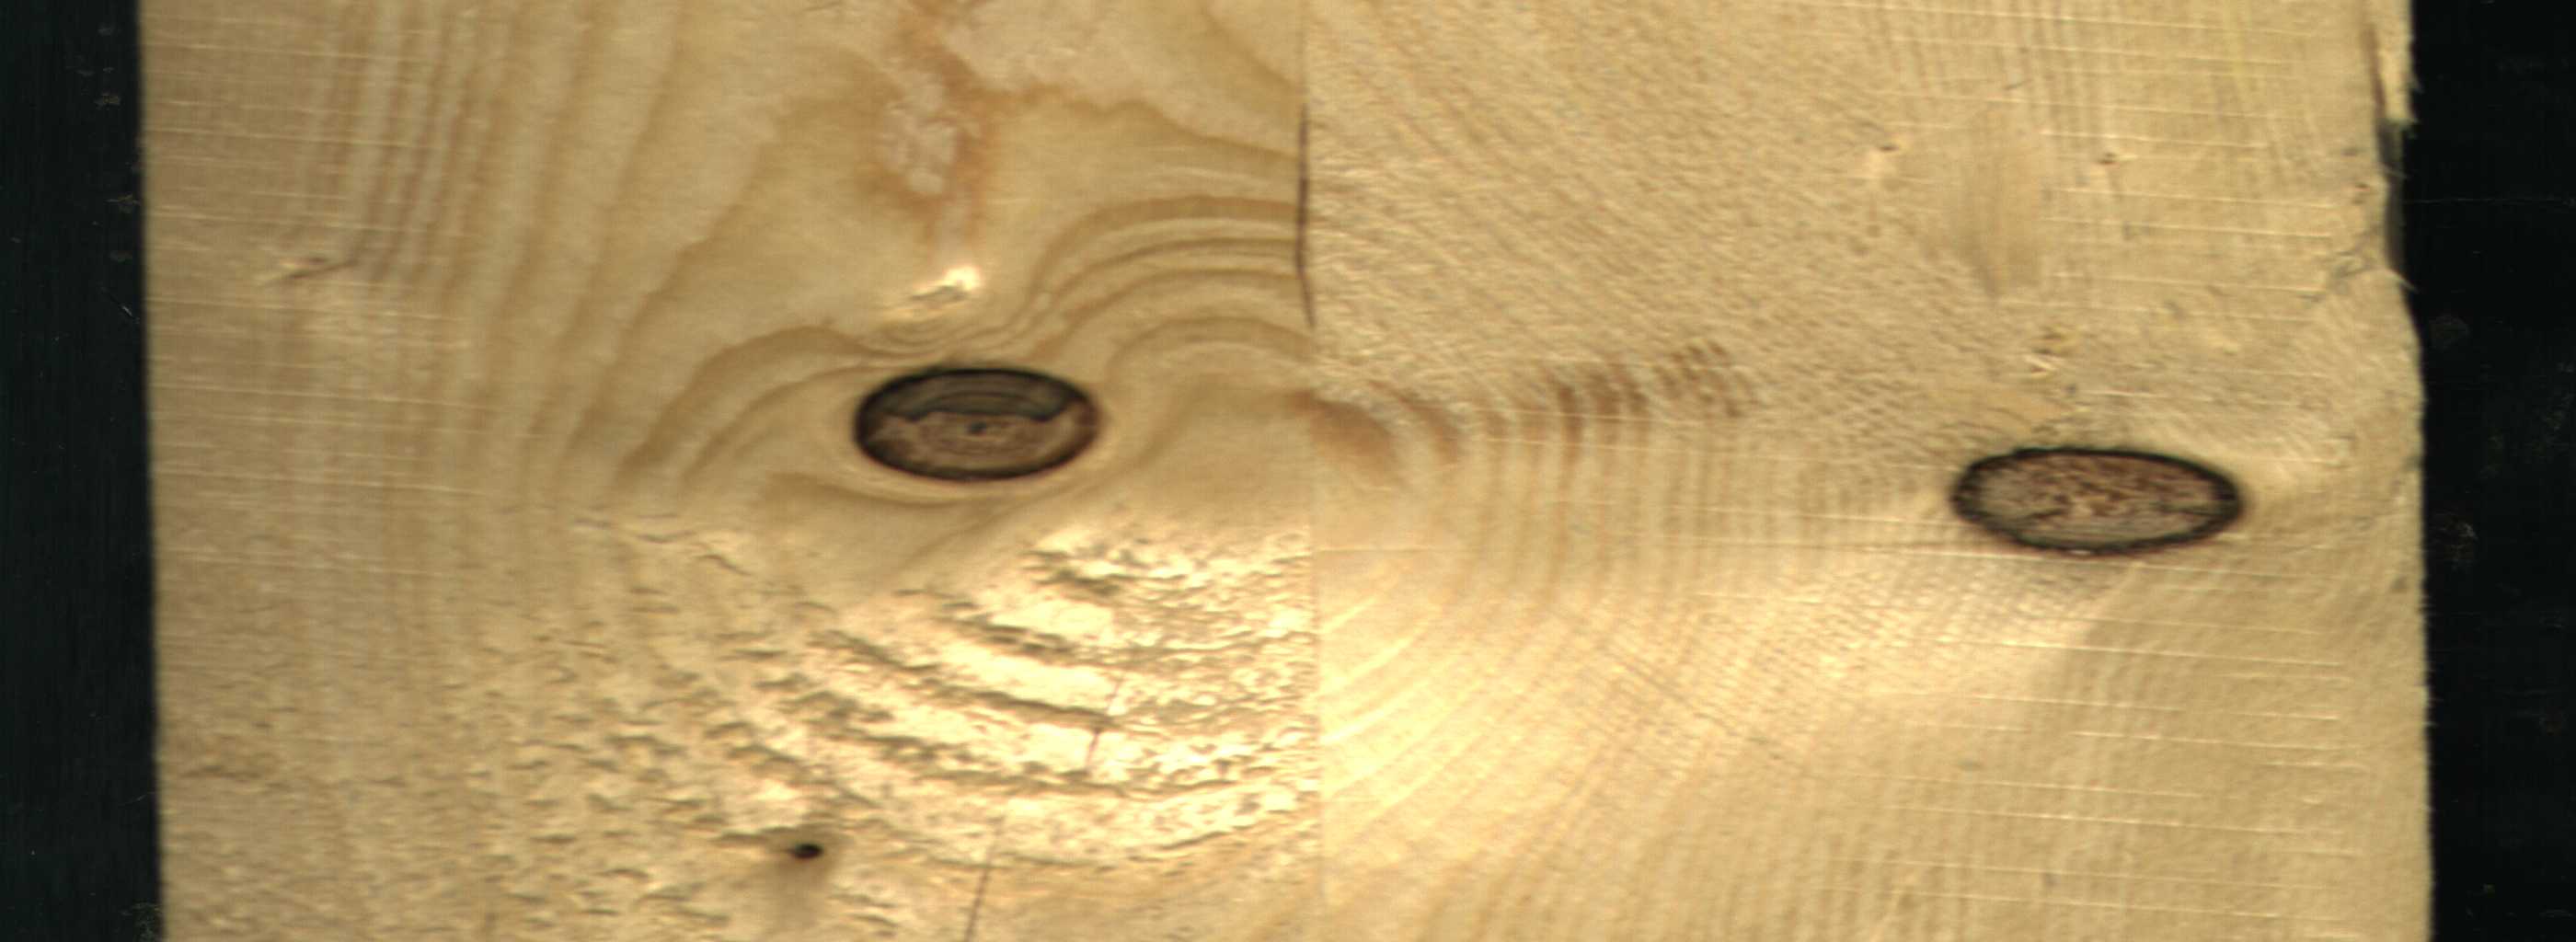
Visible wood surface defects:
Crack
Dead_Knot
Dead_Knot
Dead_Knot